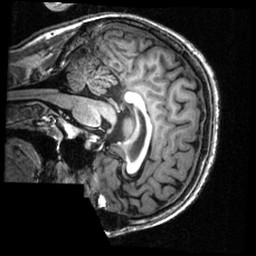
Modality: T1w
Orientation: sagittal
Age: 18
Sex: male